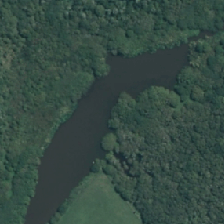
Land cover: lake_pond